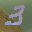
Label: 3